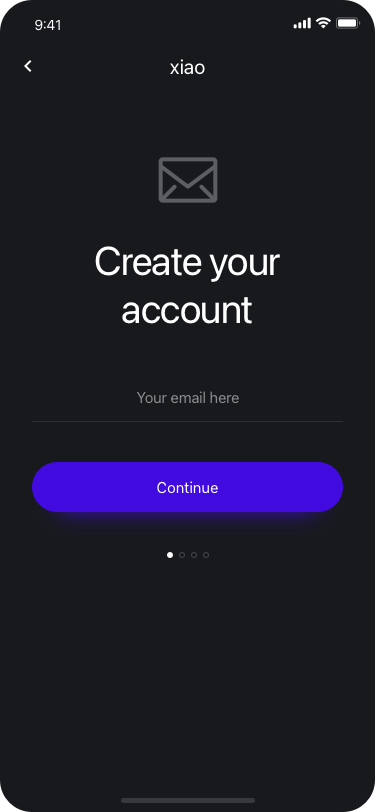
Text in this UI design:
xiao
Create your account
Your email here
Continue